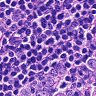
Metastatic tissue present: no